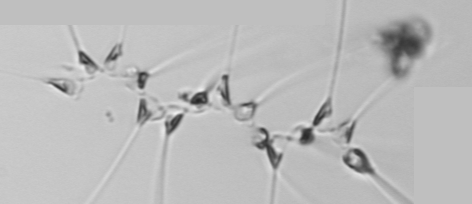
Label: Asterionellopsis_glacialis